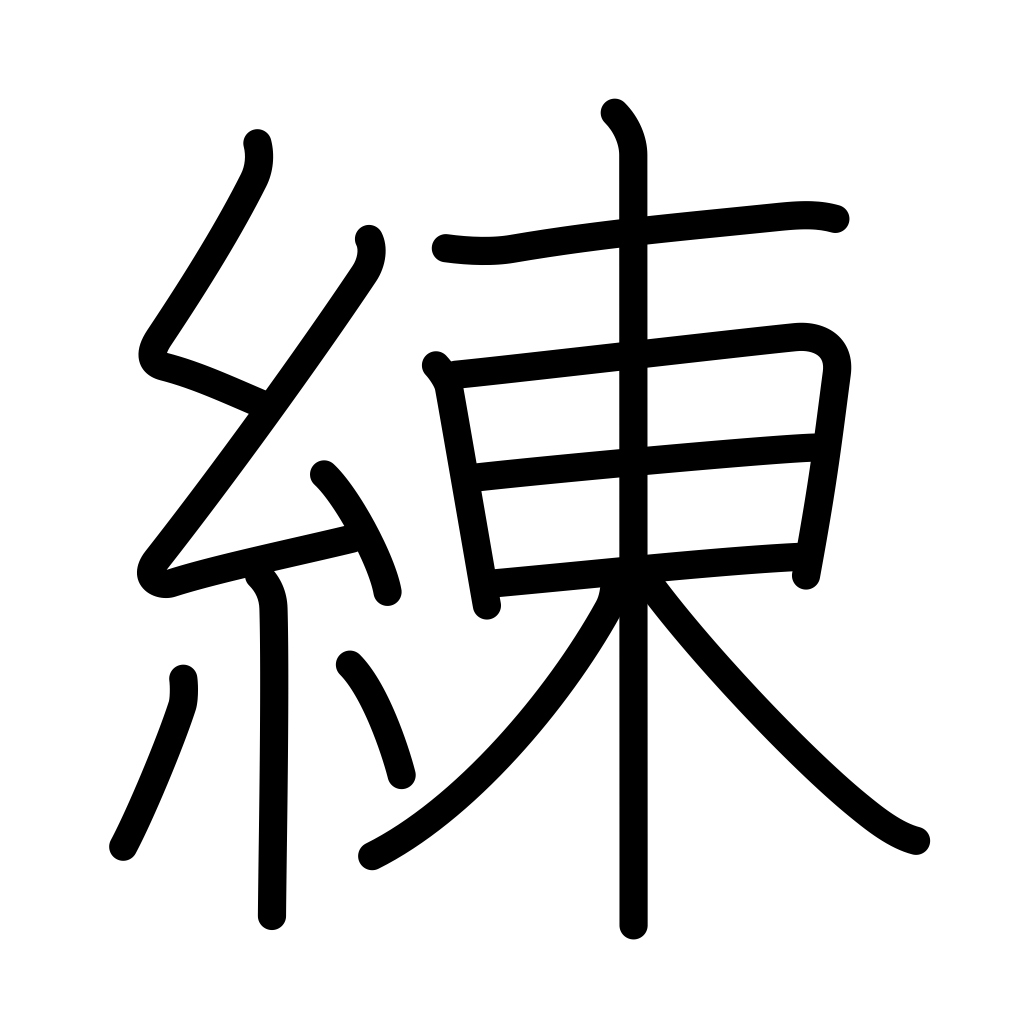
Meaning: knead, train, polish